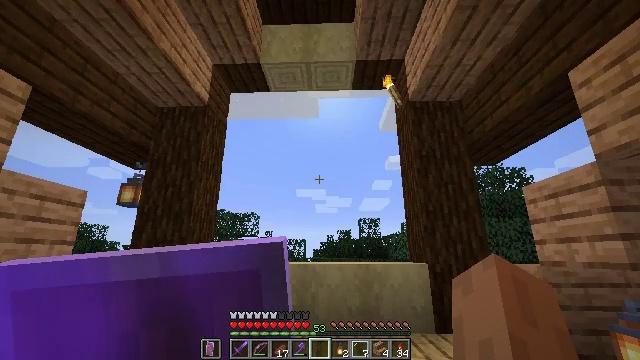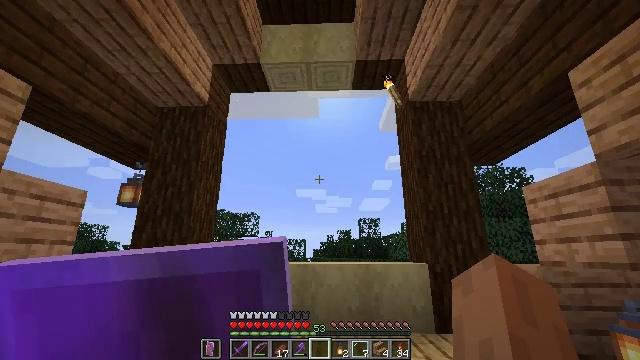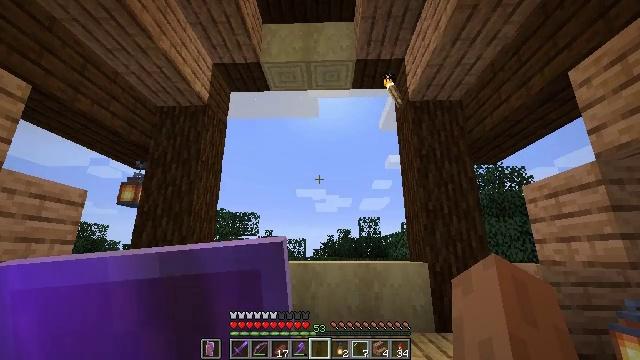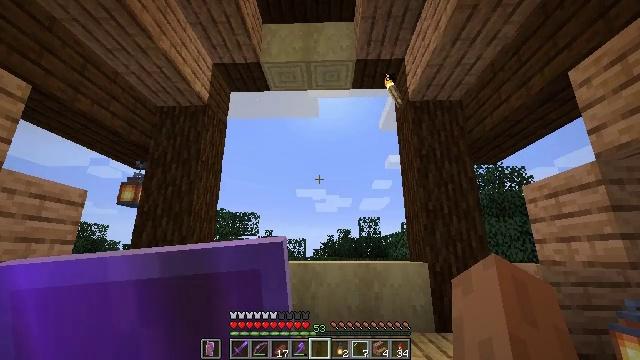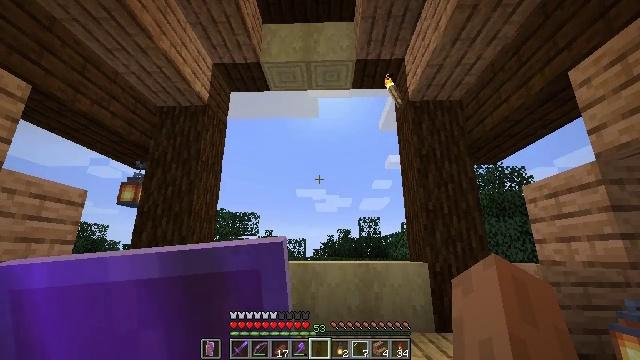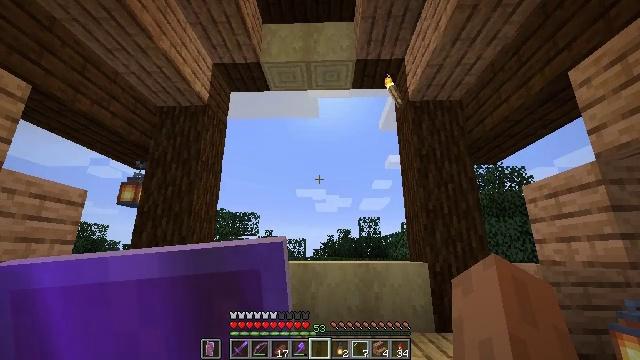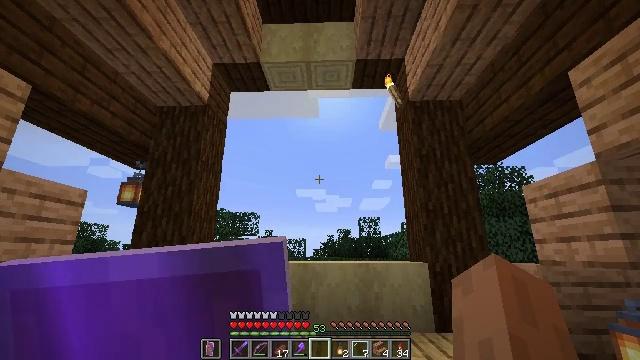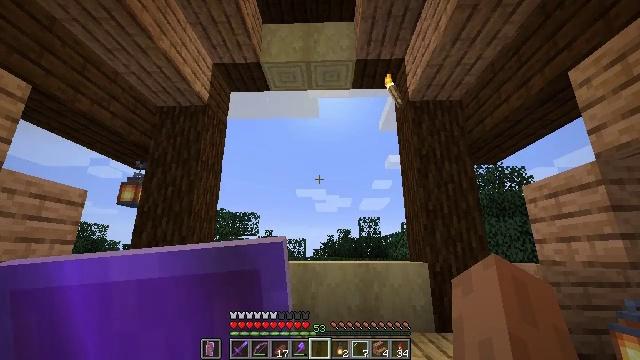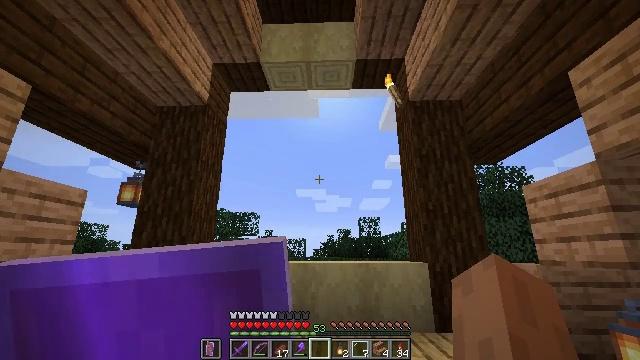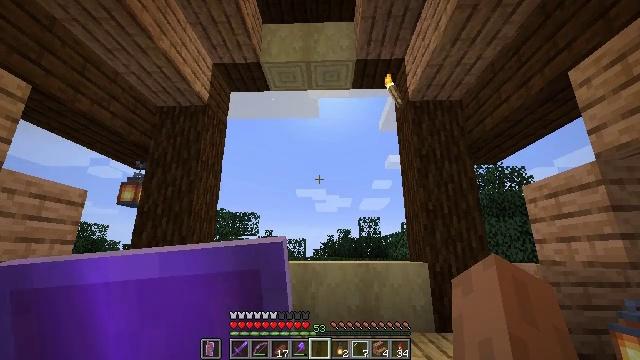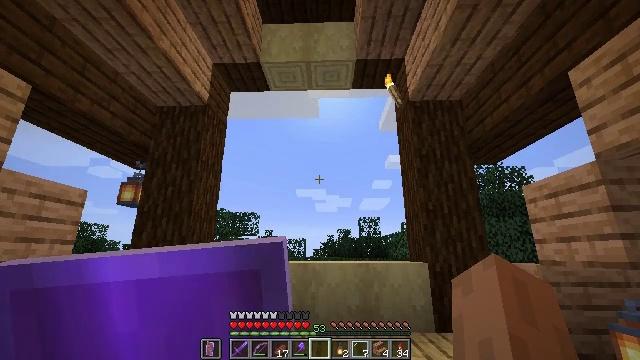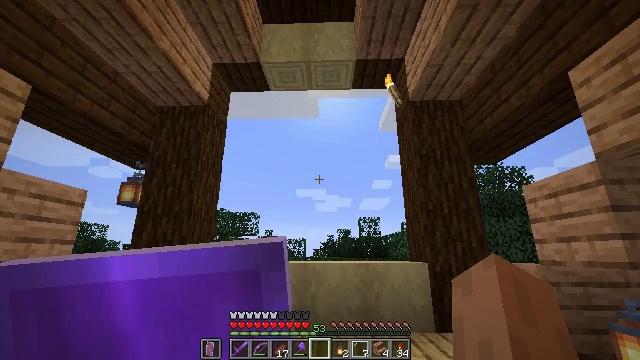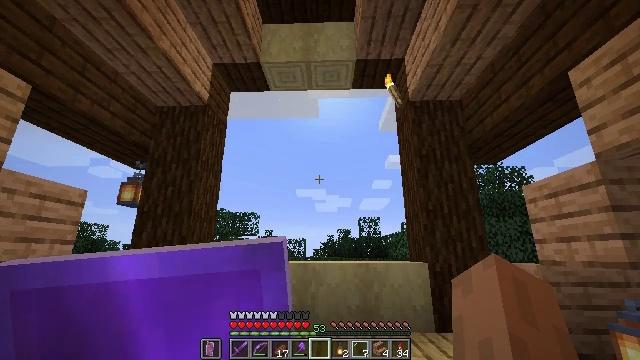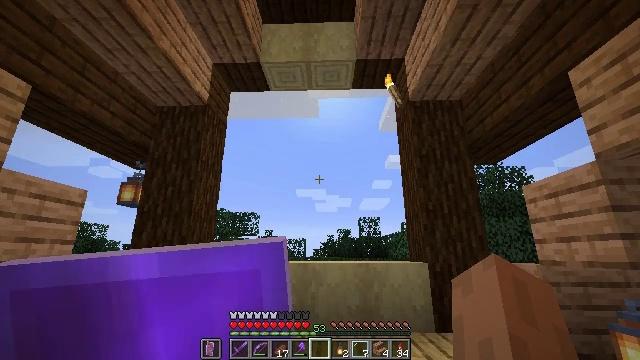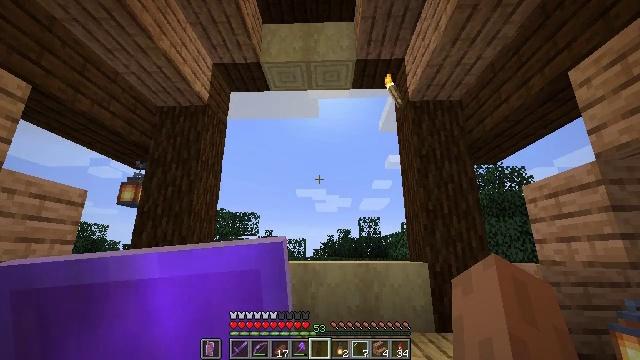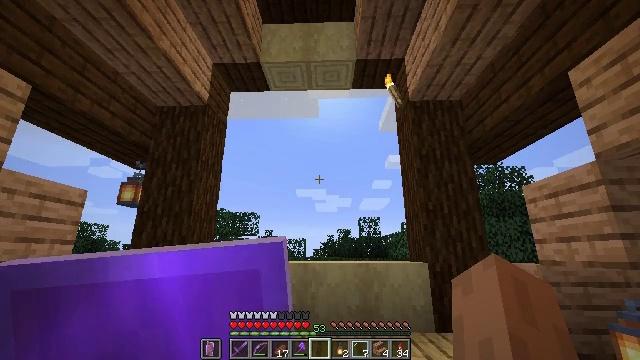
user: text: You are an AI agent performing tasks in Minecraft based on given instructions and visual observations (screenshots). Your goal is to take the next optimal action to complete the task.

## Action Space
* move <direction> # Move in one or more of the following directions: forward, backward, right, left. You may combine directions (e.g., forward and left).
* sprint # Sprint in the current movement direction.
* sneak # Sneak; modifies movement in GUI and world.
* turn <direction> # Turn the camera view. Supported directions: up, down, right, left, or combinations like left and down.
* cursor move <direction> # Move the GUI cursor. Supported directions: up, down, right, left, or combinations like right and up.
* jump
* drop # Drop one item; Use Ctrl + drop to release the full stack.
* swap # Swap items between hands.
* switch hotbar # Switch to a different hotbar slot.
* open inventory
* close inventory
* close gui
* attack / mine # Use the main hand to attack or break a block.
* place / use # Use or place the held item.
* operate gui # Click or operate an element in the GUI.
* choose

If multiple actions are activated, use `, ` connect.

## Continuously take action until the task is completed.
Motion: motion action
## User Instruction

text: Obtain the stripped birch log for building.
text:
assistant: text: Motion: no_op
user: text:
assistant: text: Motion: no_op
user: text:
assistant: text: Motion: no_op
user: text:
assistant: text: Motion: no_op
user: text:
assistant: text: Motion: no_op
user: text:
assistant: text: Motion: no_op
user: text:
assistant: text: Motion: no_op
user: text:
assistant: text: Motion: no_op
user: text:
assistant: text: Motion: no_op
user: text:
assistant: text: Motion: no_op
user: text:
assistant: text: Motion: no_op
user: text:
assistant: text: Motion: no_op
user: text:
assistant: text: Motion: no_op
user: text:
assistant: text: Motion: no_op
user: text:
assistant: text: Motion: no_op
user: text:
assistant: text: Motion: no_op
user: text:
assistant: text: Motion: no_op
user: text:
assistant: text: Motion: no_op
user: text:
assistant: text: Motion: no_op
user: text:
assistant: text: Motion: no_op
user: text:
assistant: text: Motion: no_op
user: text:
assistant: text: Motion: no_op
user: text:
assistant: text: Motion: no_op
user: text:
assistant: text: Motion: no_op
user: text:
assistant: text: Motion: no_op
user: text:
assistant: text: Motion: no_op
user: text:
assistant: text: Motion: no_op
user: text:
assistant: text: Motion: no_op
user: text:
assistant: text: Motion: no_op
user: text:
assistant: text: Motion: no_op